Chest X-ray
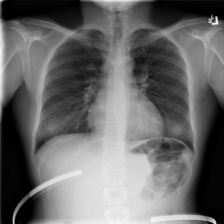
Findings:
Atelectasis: negative
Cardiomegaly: positive
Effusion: negative
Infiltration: negative
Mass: negative
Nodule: negative
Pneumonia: negative
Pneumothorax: negative
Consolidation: negative
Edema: negative
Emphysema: negative
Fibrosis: negative
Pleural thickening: negative
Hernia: negative